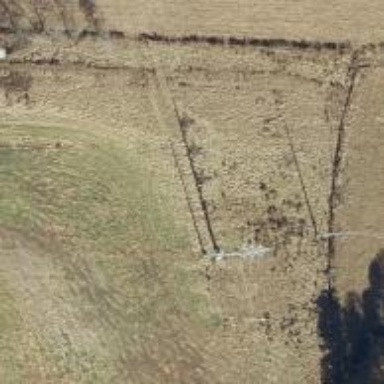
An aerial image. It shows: Power pole.